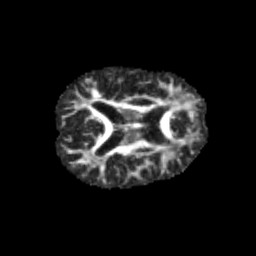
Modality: FA
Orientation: axial
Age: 13
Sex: female
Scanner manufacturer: siemens
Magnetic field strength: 3 T
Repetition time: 3.8 s
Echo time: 0.07 s